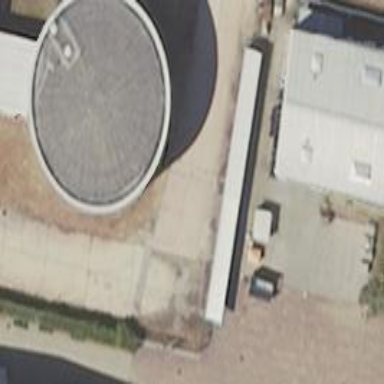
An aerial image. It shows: Industrial building with silo.